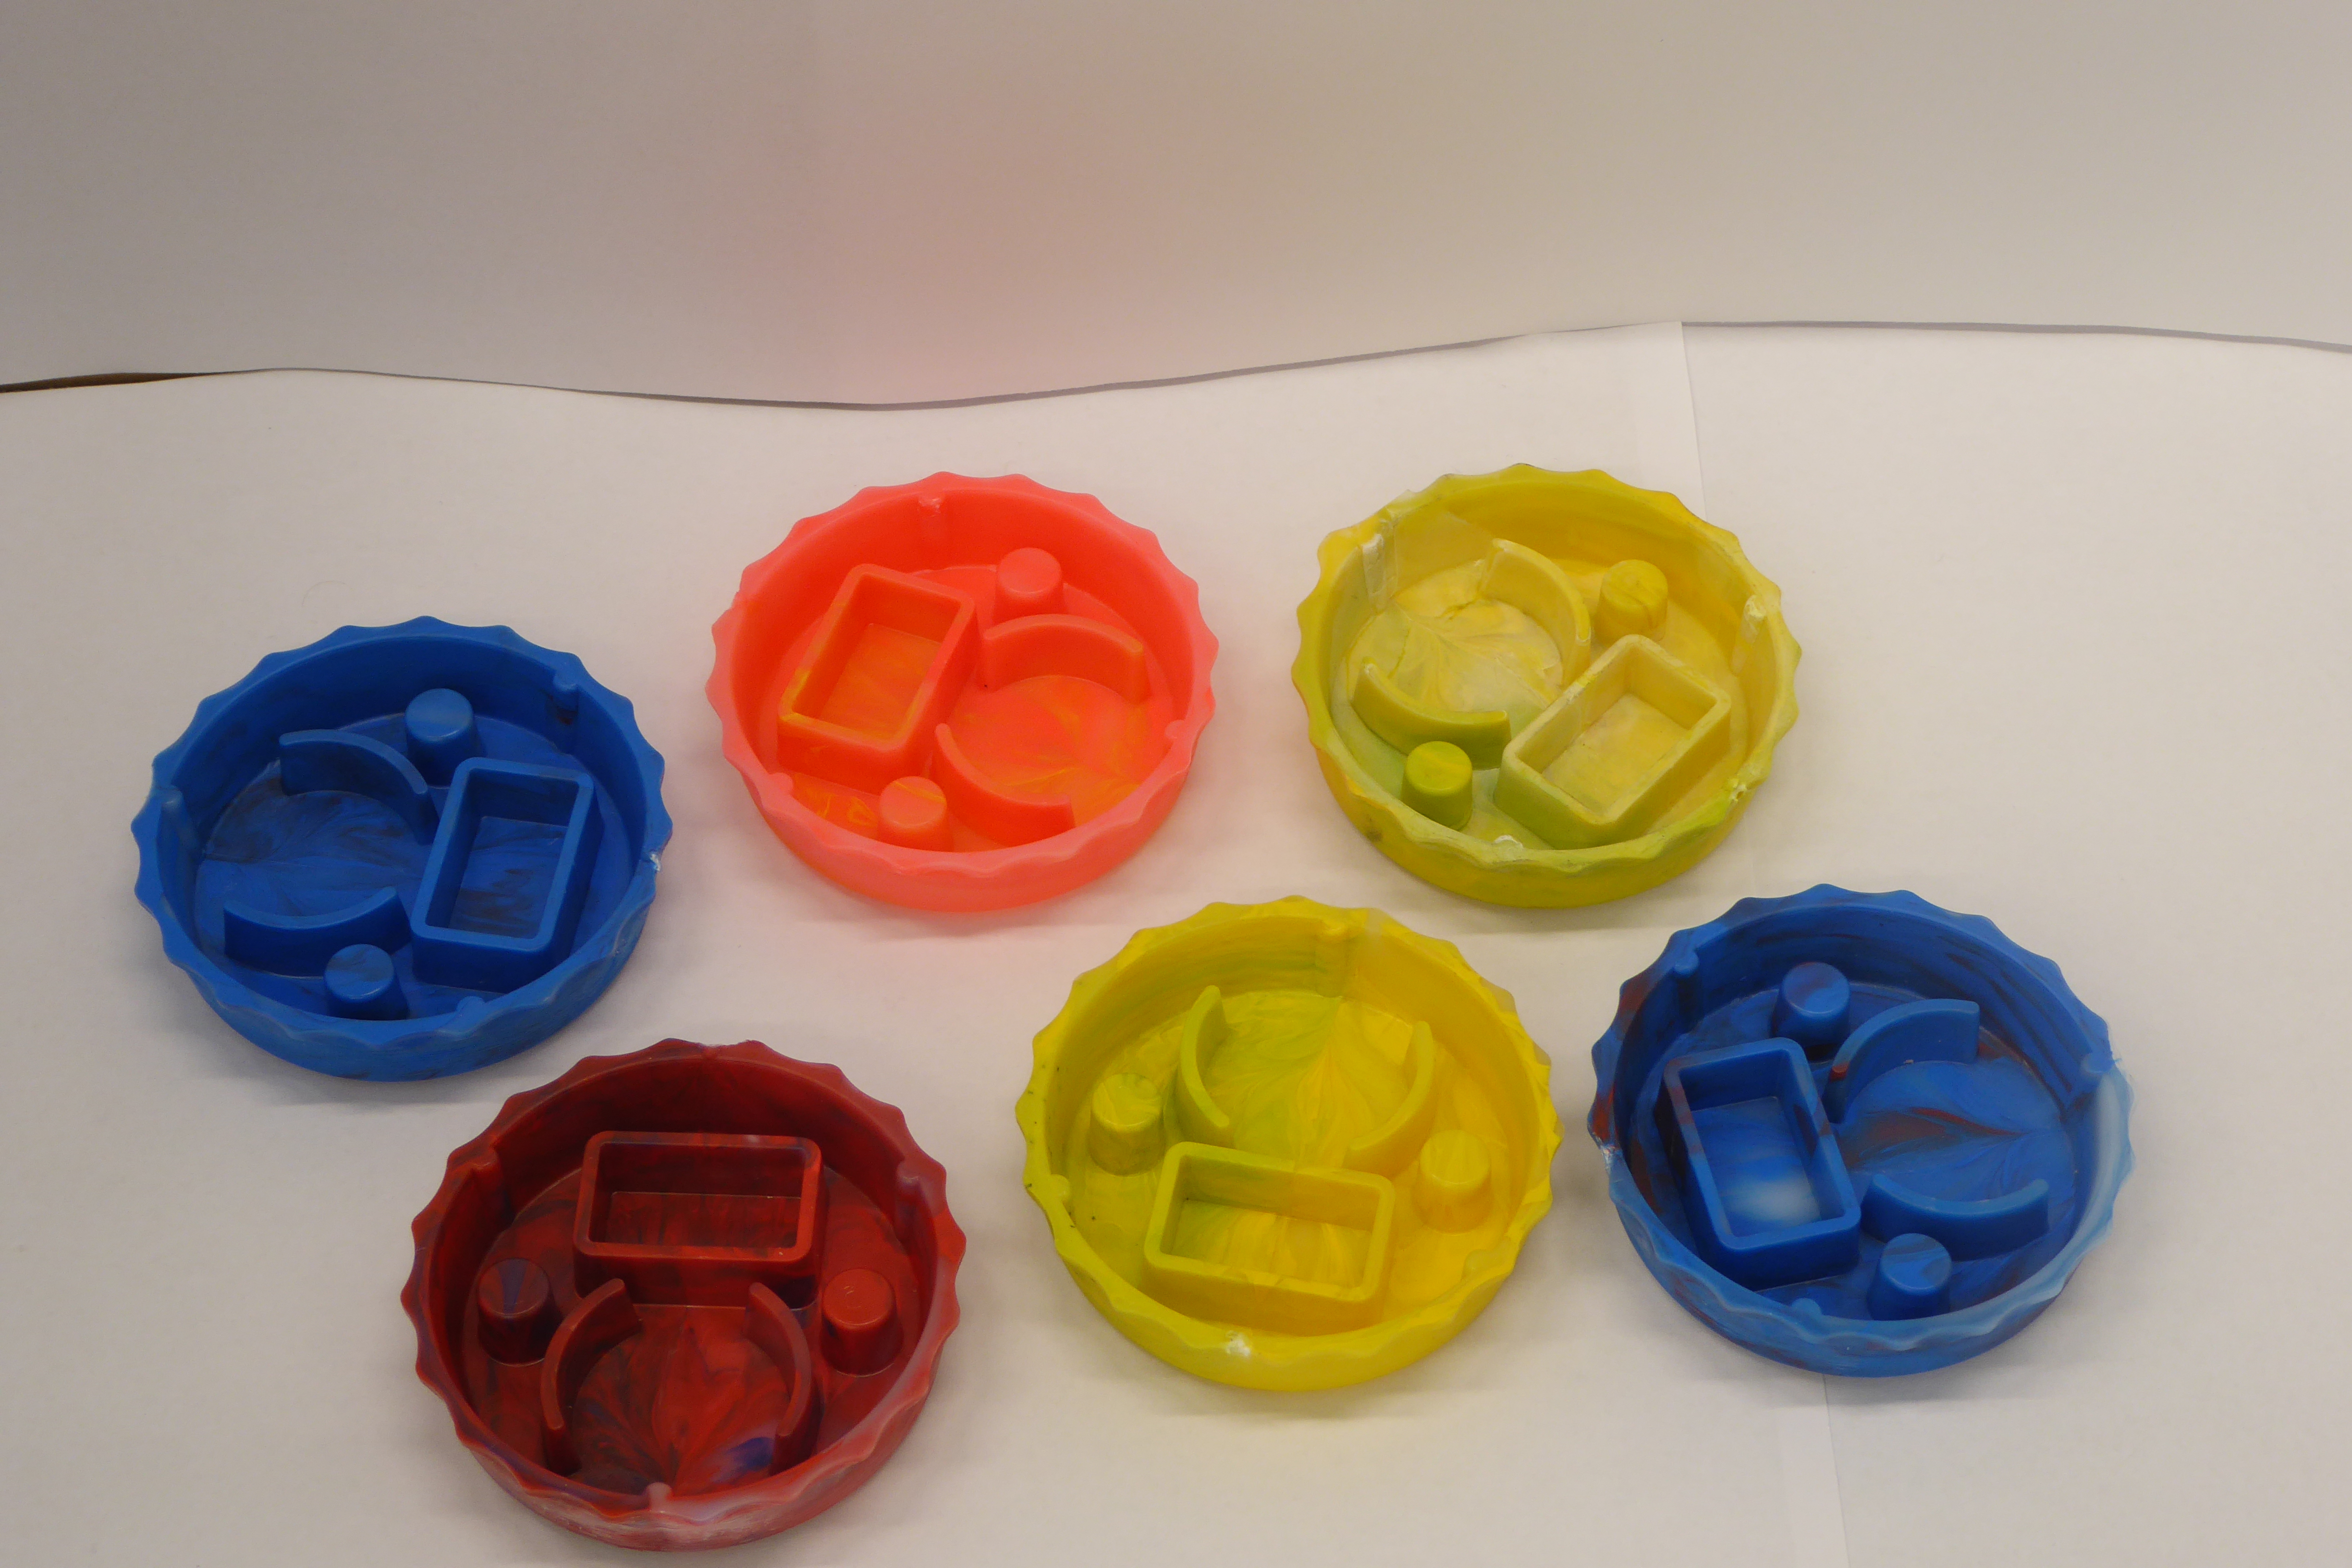
Label: Bottle Opener - Cover